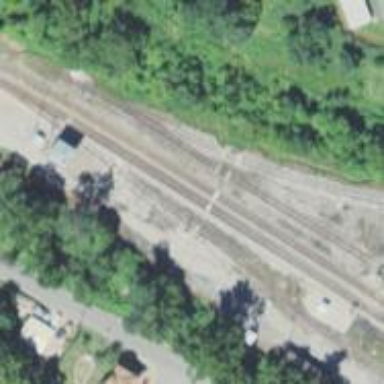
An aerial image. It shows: Railway siding for service.